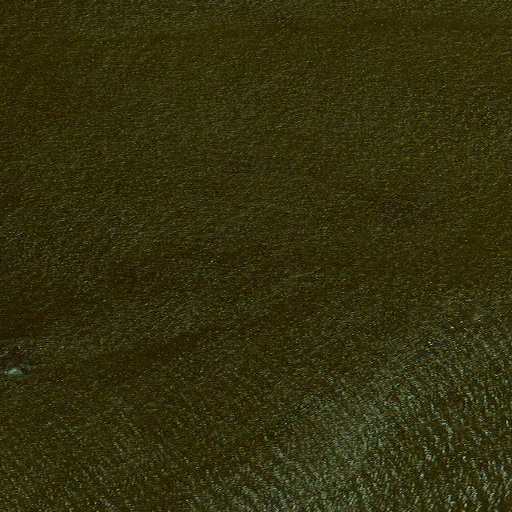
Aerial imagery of bar in Alaska named Bishop Rock containing only unknown